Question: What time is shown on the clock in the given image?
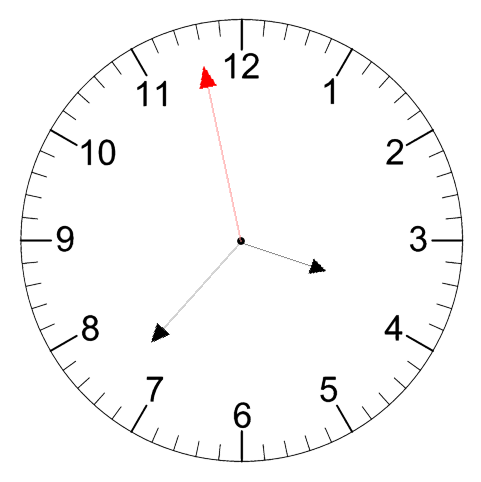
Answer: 03:36:58